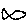
Label: fish